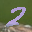
Label: 2